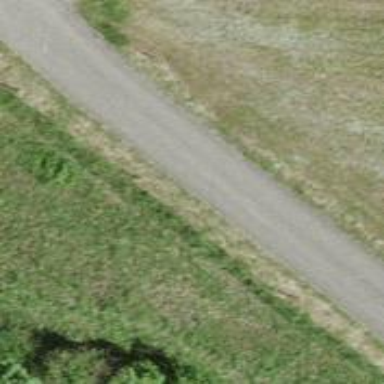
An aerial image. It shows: Paved track with grade1 tracktype.